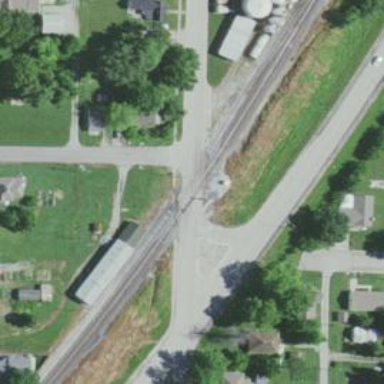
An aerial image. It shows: Railway level crossing.